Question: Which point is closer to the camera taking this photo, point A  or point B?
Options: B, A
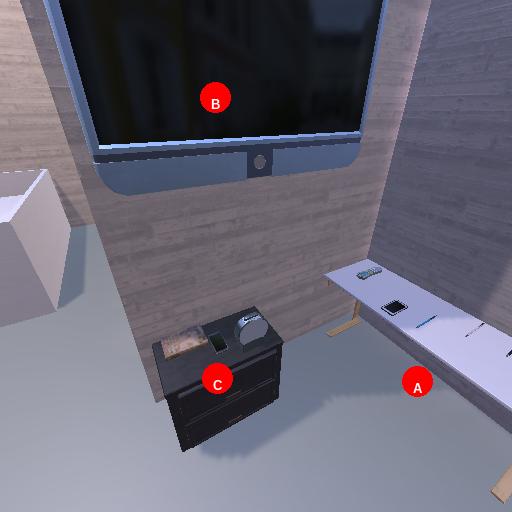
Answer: B